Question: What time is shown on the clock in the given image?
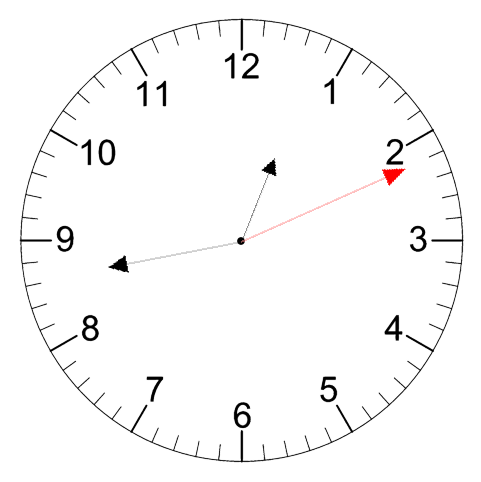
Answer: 12:43:11